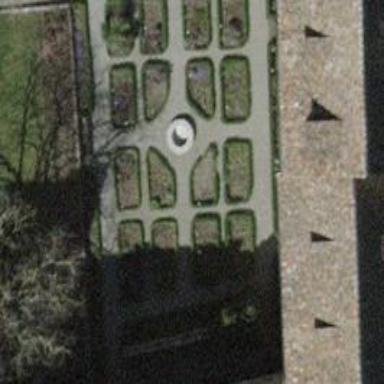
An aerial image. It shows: Decorative fountain.